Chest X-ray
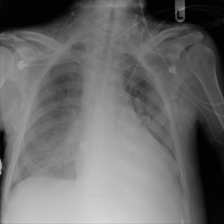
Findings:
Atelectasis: negative
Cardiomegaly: positive
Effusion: positive
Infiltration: negative
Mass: negative
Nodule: negative
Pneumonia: negative
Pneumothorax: negative
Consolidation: negative
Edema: negative
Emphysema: negative
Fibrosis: negative
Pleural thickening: negative
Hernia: negative